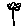
Label: flower